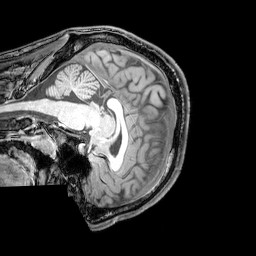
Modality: T1w
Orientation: sagittal
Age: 22
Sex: male
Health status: healthy
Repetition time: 0.081 s
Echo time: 0.037 s